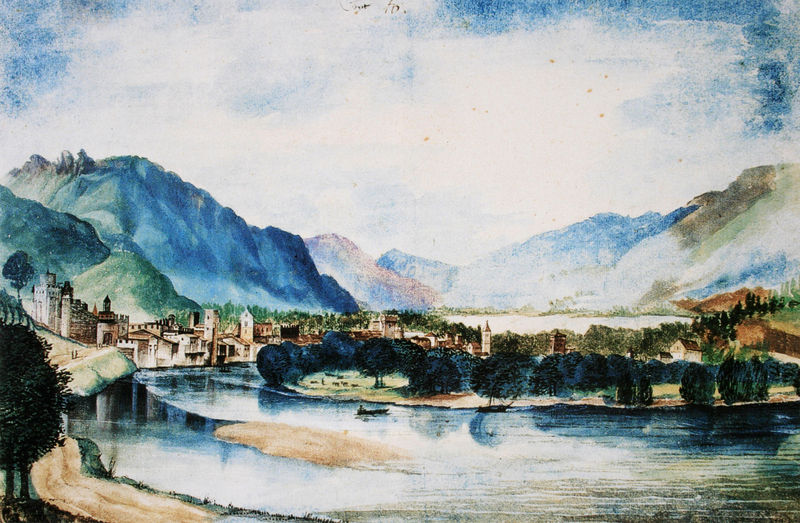
Titel: Trient von Norden
Künstler: Albrecht Dürer
Standort: Bremen
Institution: Kunsthalle, Kupferstichkabinett
Schlagwörter: baum, berg, blau, gemälde, himmel, mann, meer, schatten, wasser, weiß, wolken, aquarell, bäume, fluss, grün, kirchturm, landschaft, menschen, sand, see, stadt, ufer, braun, fenster, hintergrund, licht, straße, gebäude, haus, schloss, weg, architektur, blass, spiegel, öl, dämmerung, horizont, häuser, hügel, natur, spiegelung, vögel, kirche, insel, tal, wald, boot, boote, turm, schiff, schiffe, segelboot, strand, papier, fassaden, italien, ort, perspektive, türen, vedute, fischer, berge, gebirge, gipfel, dorf, dächer, mauer, nebel, berglandschaft, idylle, hafen, flus, sandbank, ölgemälde, luft, querformat, ruderboot, glatt, kirchen, panorama, burg, türme, alpen, seen, festung, flusslandschaft, franz, halbkreis, mauern, mittelalter, gebirgslandschaft, waser, bergsee, dort, ruderboote, halbinsel, rhein, marc, dof, blaue berge, tall, blauphase, flußbiegung, fesrtung, sandband, greau, schöne landschaft, lorcj e, mittellter, flussbank, fefluss